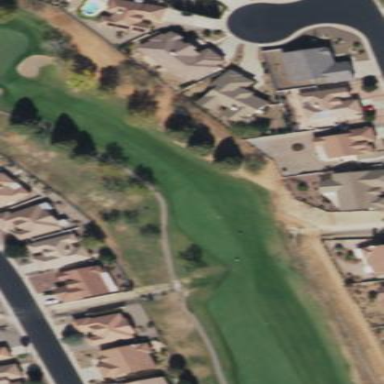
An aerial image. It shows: Area labeled as out of bounds on golf course.